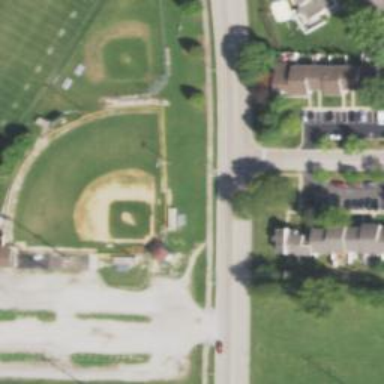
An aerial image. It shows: Baseball pitch for leisure land activities.